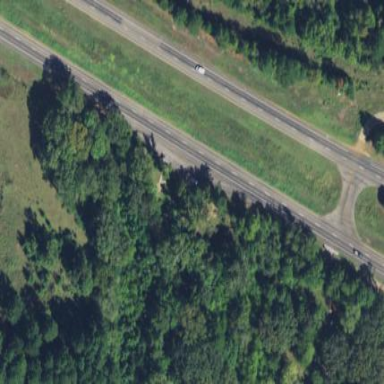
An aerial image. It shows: Rest area along the road.